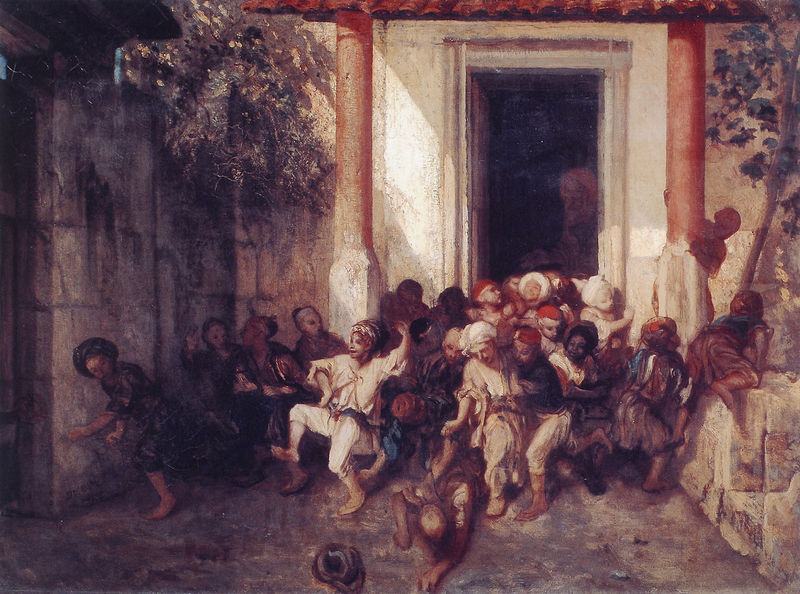
Titel: Kinder beim Verlassen der türkischen Schule
Künstler: Alexandre Gabriel Decamps
Institution: Paris, Musée du Louvre
Schlagwörter: dunkel, gemälde, gruppe, mann, schatten, weiß, aquarell, bäume, menschen, bewegung, fenster, hut, hüte, licht, schwarz, säule, säulen, tür, dach, gebäude, haus, rot, gesellschaft, menge, party, tanz, alt, kappe, trinken, architektur, steine, busch, sonne, gewänder, pflanzen, tanzen, kontrast, kinder, garten, kopfbedeckung, süden, mauer, hof, türe, spielen, draussen, fallen, freude, tor, flucht, spiel, eingang, innenhof, ruine, spott, orient, barfuß, fliehen, hektik, rennen, menschenmenge, lustig, portal, schein, arabisch, efeu, sturz, bettler, ausgang, verstecken, turban, arabien, klettern, hingefallen, spaß, marokko, muck, mohren, stolpern, riese, mittelmeerraum, säullen, prügelei, pulk, trampeln